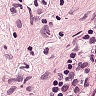
Metastatic tissue present: yes